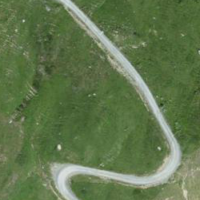
EUNIS habitat code: 26
Species observed at this site:
Erebia tyndarus